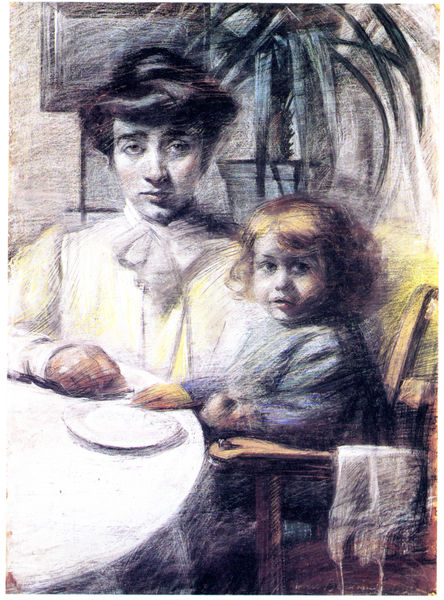
Titel: Madre e figlio
Künstler: Umberto Boccioni
Institution: Privatbesitz
Schlagwörter: blau, blätter, dunkel, gemälde, hand, schatten, weiß, gelb, grün, impressionismus, menschen, mädchen, sitzen, braun, frau, frisur, grau, haar, hell, hintergrund, holz, hut, kleid, kreide, licht, nase, pastell, schwarz, skizze, stuhl, tisch, zeichnung, zimmer, blick, dame, rot, tuch, malerei, schleife, blond, hemd, wand, augen, blass, bluse, gesicht, kragen, rahmen, teller, trauer, bild, bildnis, hände, portrait, porträt, tischdecke, tischtuch, öl, stamm, haare, interieur, familie, kind, mutter, tochter, pflanze, frontal, kinn, lippen, locken, traurig, blumentopf, topf, dutt, bilderrahmen, düster, lehne, moderne, leer, graphik, tag, baby, essen, löffel, ernst, schmal, streng, halstuch, konservativ, aufrecht, palme, zimmerpflanze, junge, nagel, striche, haarknoten, doppelportrait, doppelporträt, unterhemd, amme, füttern, druck, druckgraphik, schrafur, faust, entwurf, mahlzeit, bildniss, trüb, kleinkind, topfpflanze, verwischt, skeptisch, lätzchen, hans, kamerablick, fragend, porzelan, direkt, unheimlich, latz, fürsorge, buntstift, pastel, blod, pastellkreide, italienisch, skize, kinderstuhl, stühlchen, tante, gelangweilt, hochstuhl, aquarellstifte, bitterkeit, kinderdarstellung, laz, strampler, toupe